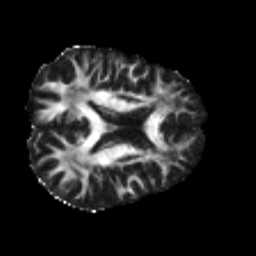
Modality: FA
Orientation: axial
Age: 35
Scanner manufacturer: philips
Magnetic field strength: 3 T
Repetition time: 8.6 s
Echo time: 0.127 s